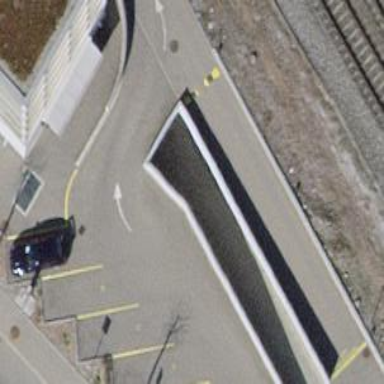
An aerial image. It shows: Paved parking entrance.